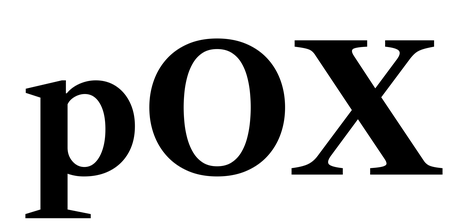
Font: LibreCaslonText_Bold